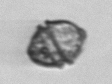
Label: Kryptoperidinium_triquetrum